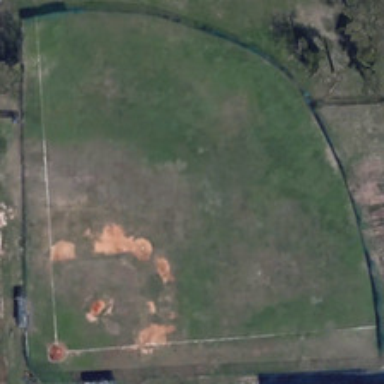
A baseball field is near several green trees sparsely .